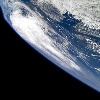
Label: cloud